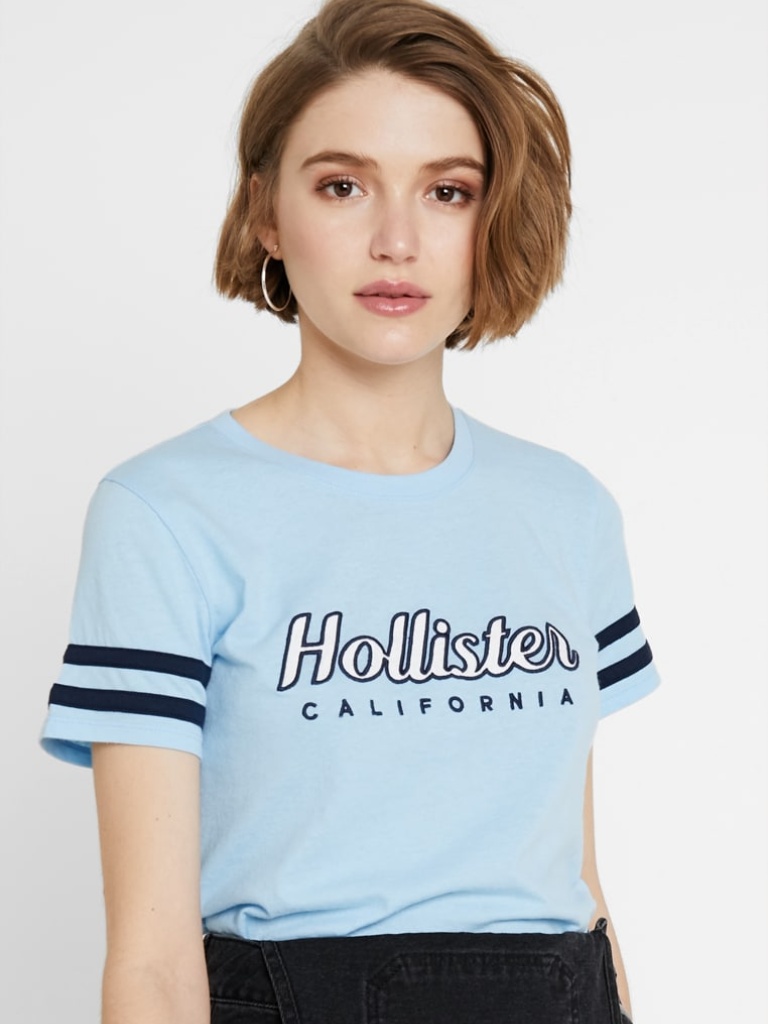
cotton relaxed short sleeve hip length Fully Tucked in crew t-shirt